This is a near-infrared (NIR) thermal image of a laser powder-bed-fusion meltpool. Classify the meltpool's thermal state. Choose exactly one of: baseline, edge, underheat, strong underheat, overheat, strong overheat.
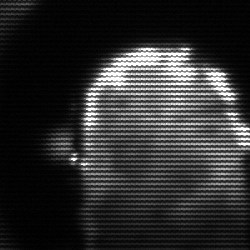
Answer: baseline